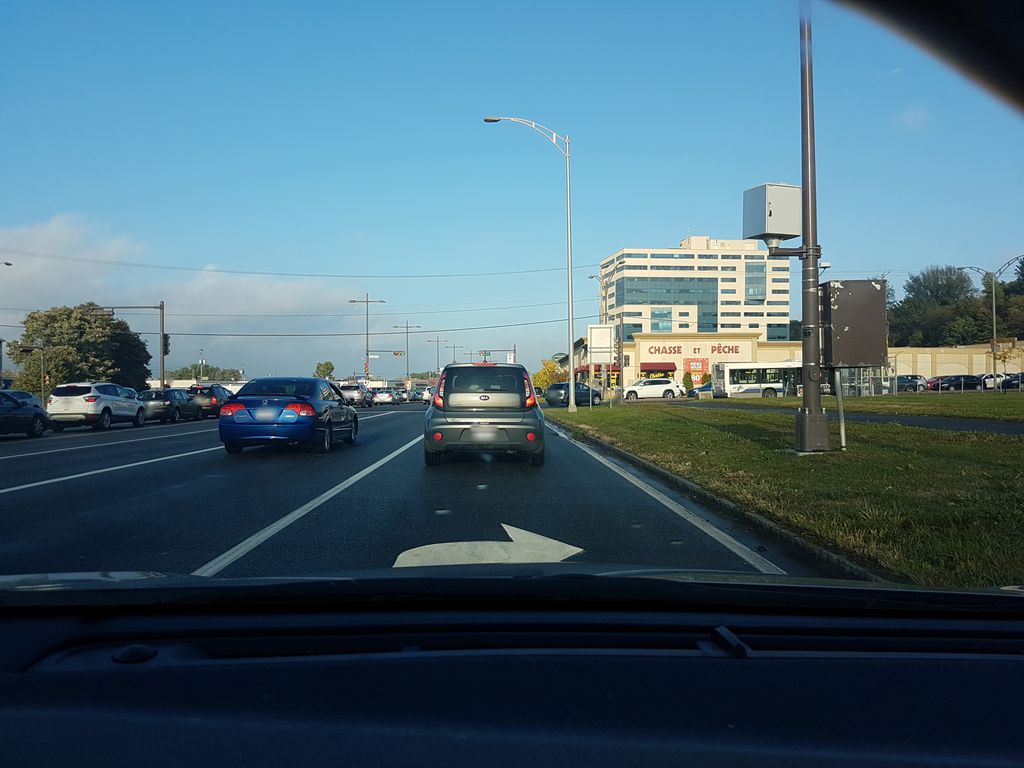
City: quebec_city